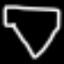
Label: diamond